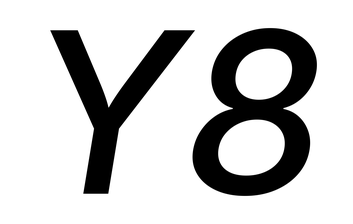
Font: Inter-Italic_Medium_Italic